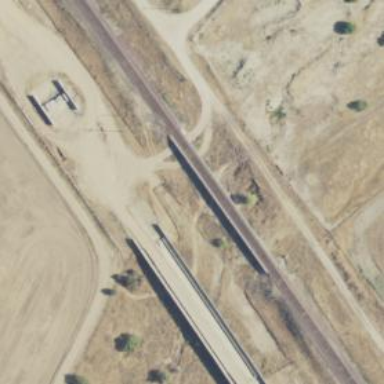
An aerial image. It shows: Viaduct bridge.